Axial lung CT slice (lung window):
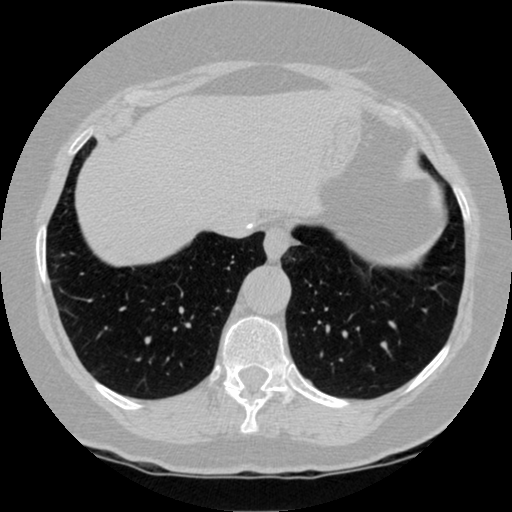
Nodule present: no